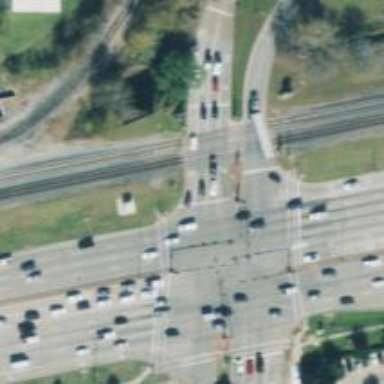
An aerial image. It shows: Uncontrolled road crossing with lines markings.